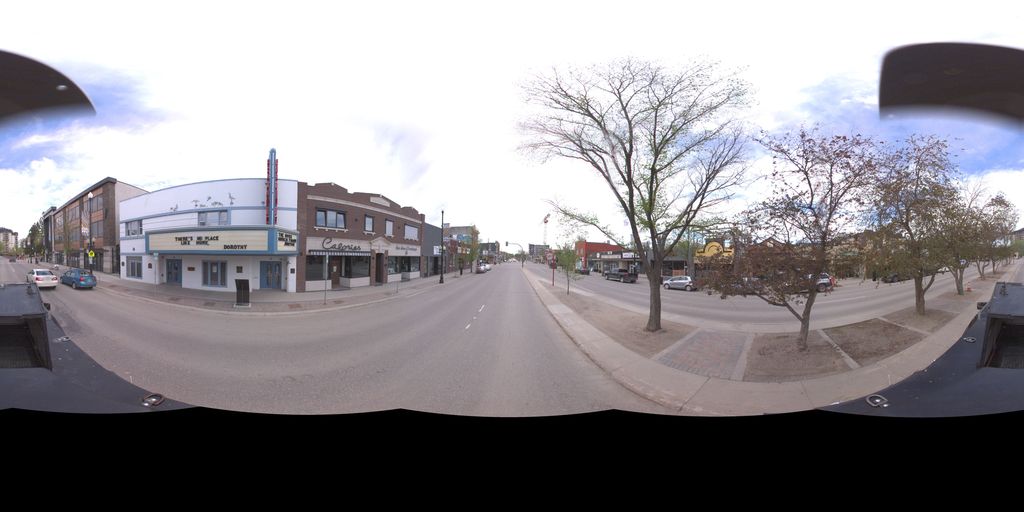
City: saskatoon